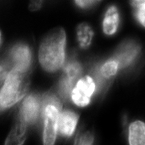
Tissue sample: colon
Magnification: 5.0x
Cell type: T cells
Senescence state: senescent